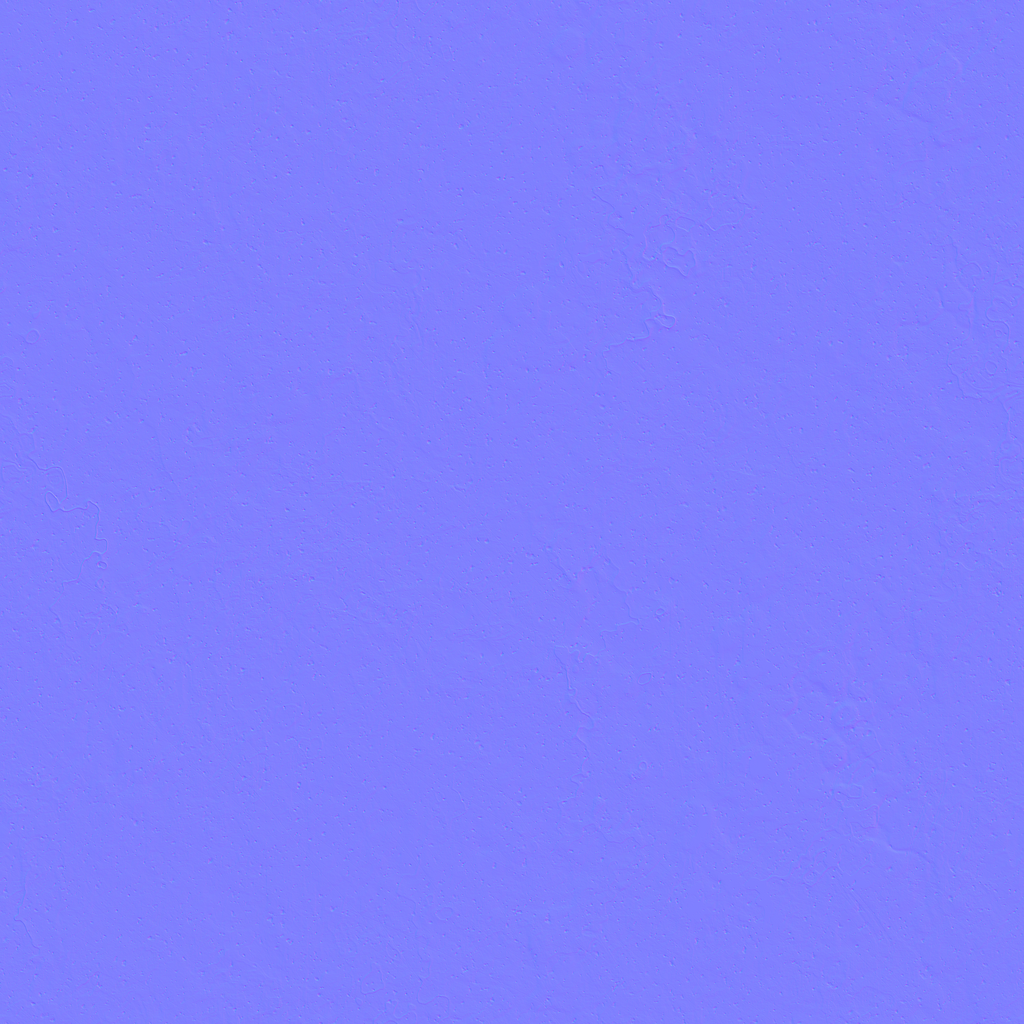
Texture map type: NormalGL